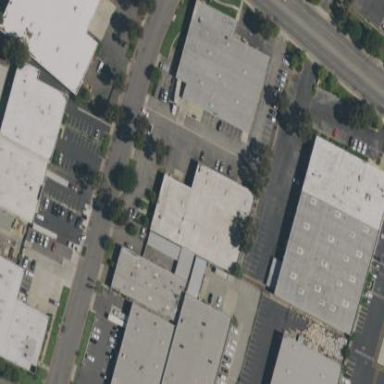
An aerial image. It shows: Warehouse.